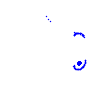
Particle: pion